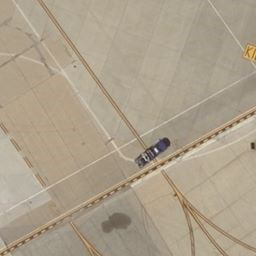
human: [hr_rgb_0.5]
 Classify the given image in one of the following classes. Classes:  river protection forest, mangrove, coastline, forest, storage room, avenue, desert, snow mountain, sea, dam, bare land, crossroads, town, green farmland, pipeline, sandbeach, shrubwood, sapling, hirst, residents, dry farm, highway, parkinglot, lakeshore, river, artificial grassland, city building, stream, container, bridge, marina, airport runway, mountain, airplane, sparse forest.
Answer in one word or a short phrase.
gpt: airport runway